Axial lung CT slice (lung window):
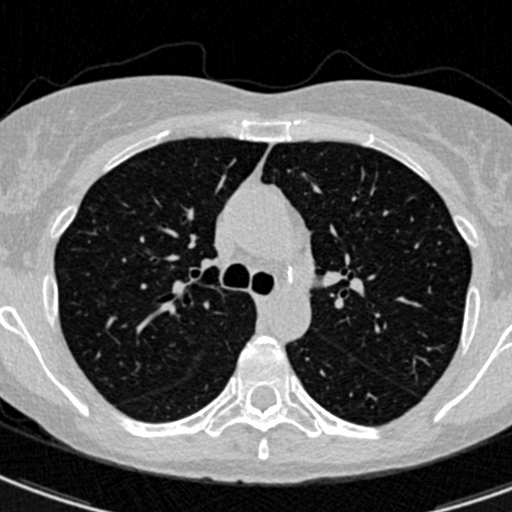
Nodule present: no